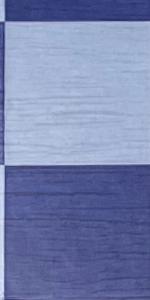
Label: Empty